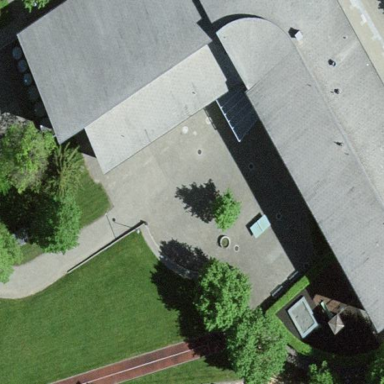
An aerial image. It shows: School building.